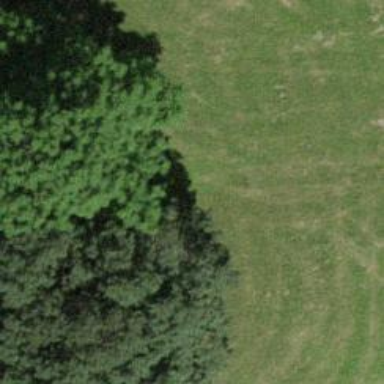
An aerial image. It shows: Path.